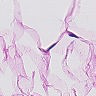
Metastatic tissue present: no